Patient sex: F
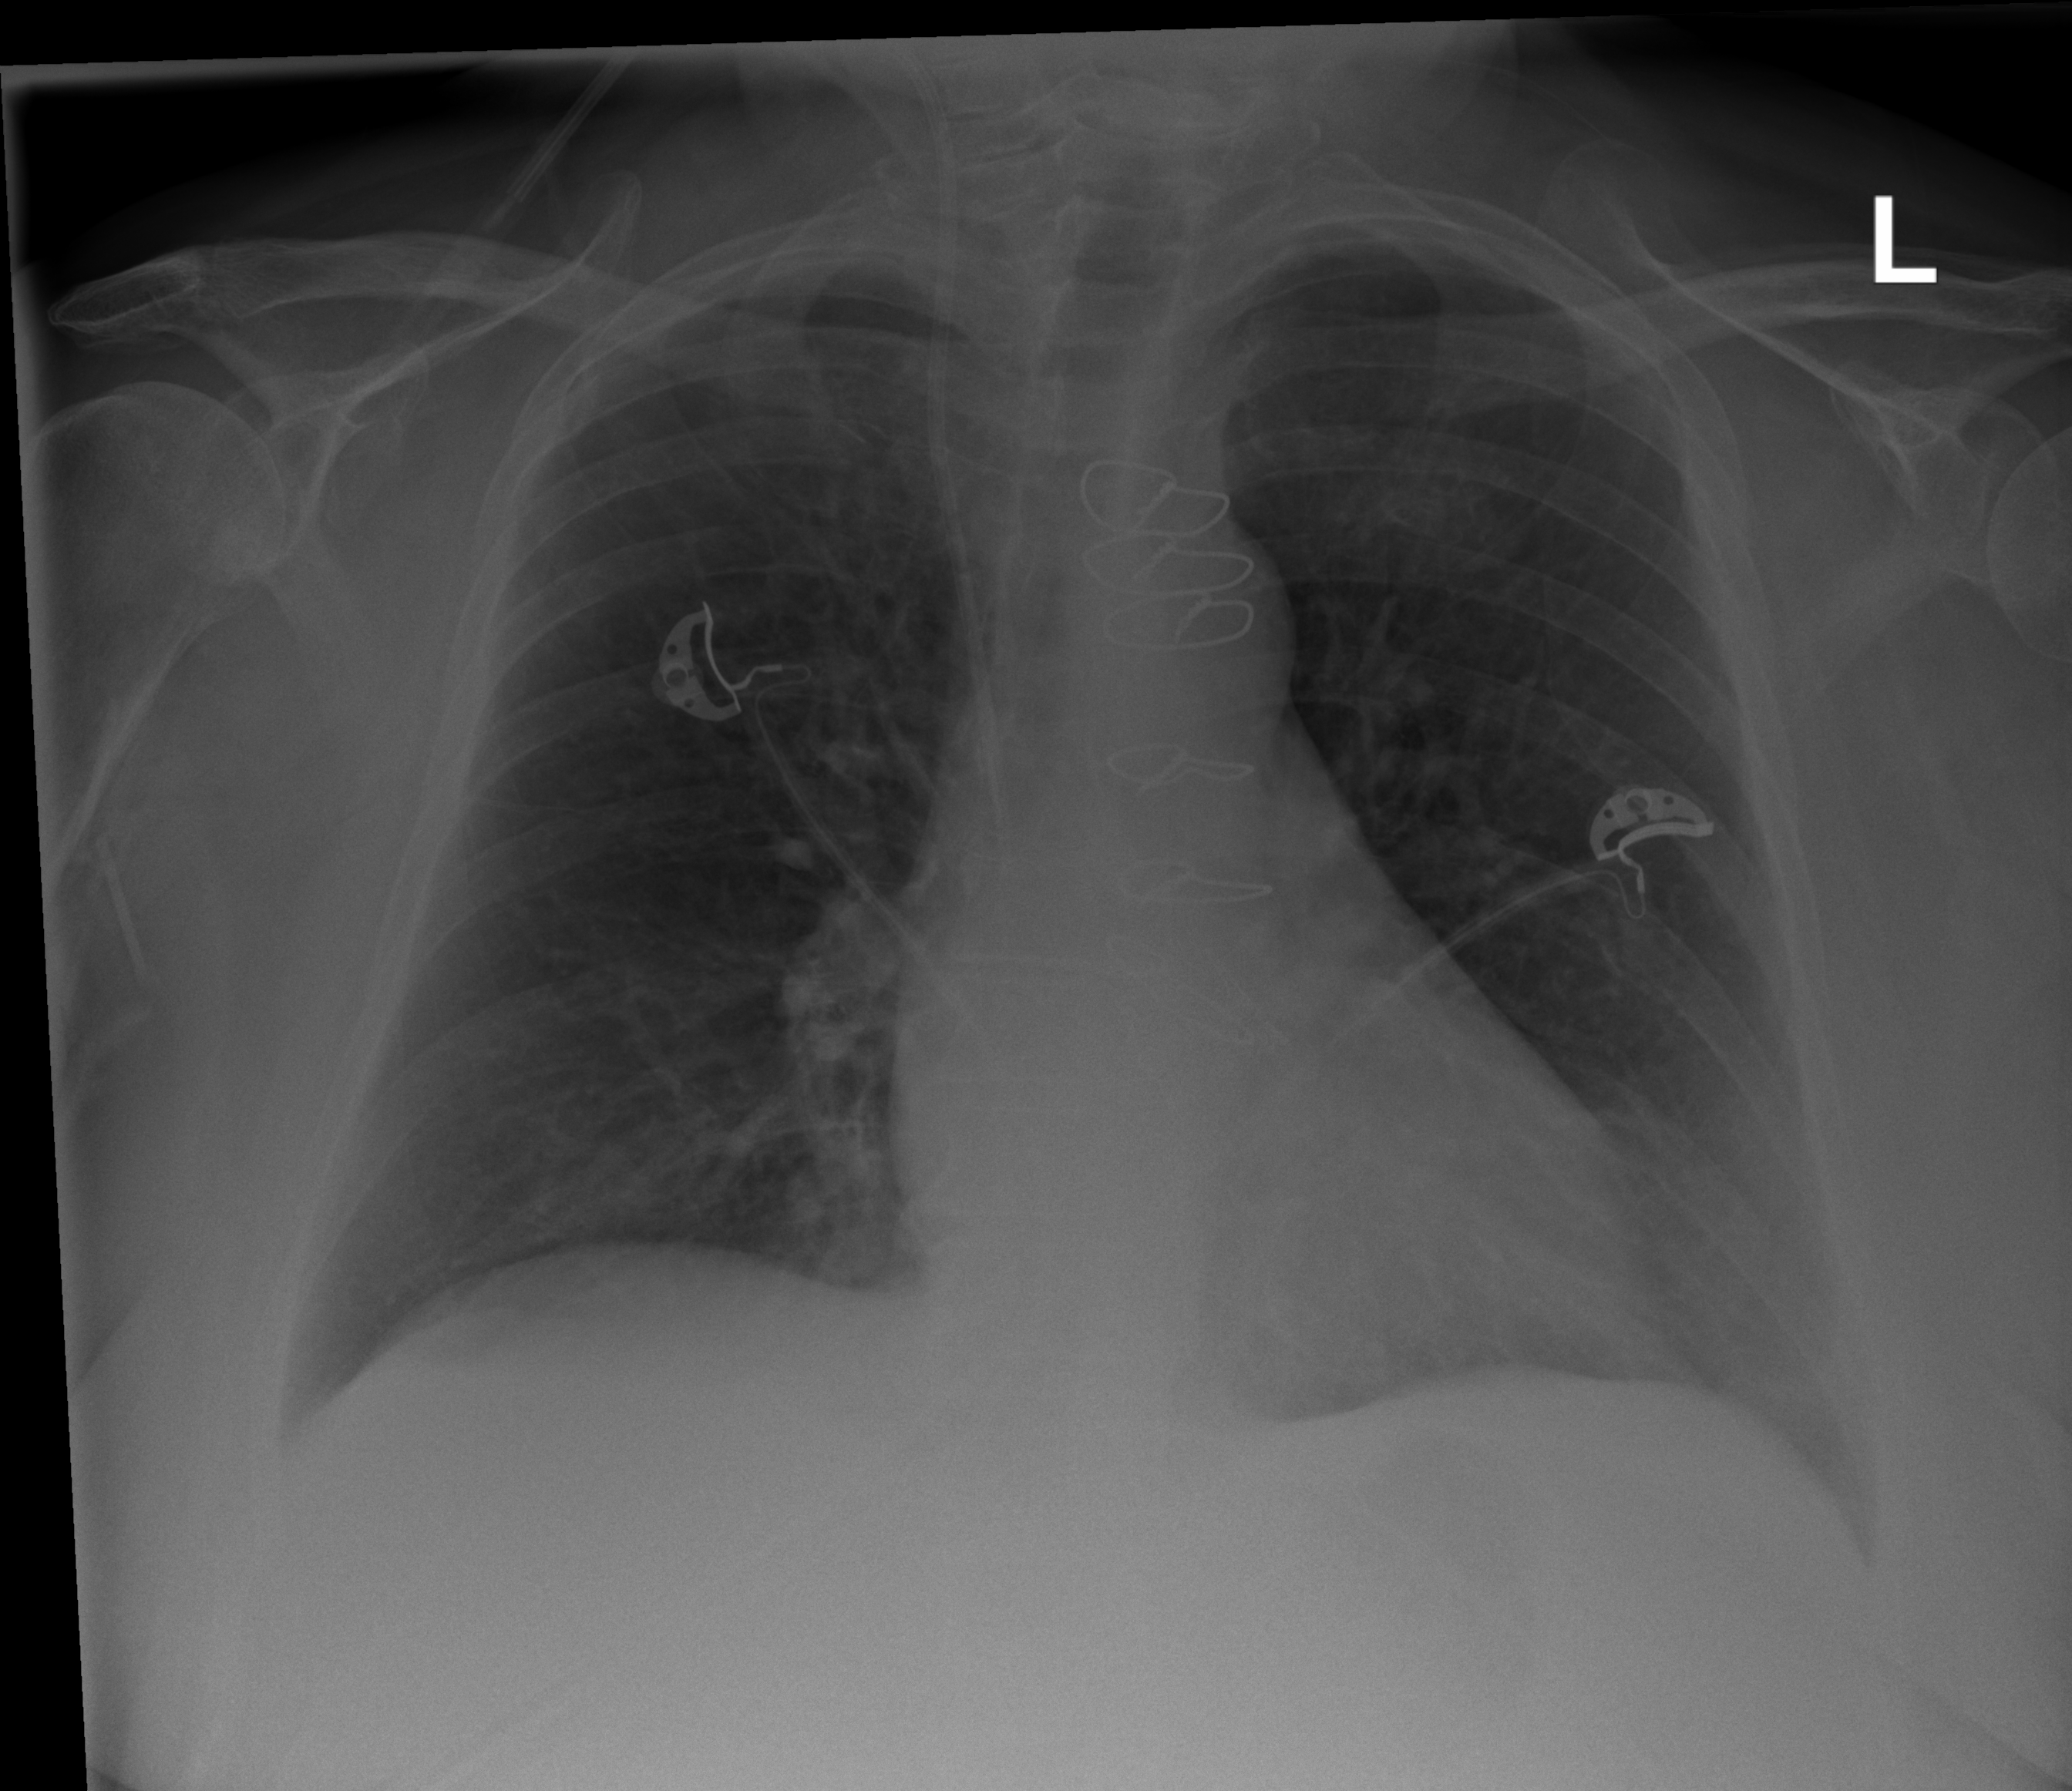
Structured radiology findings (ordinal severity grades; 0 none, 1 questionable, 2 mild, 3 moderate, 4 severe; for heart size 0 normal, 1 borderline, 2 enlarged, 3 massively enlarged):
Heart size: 0
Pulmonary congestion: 0
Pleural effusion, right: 2
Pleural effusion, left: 0
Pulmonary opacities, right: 0
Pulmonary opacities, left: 0
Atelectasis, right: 2
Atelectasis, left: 0